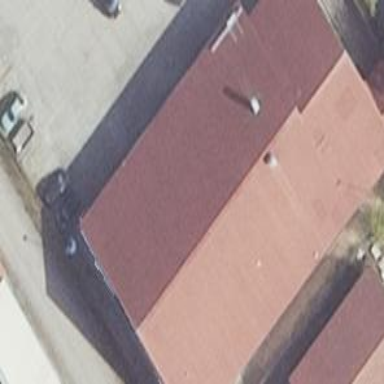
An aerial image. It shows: Industrial building.